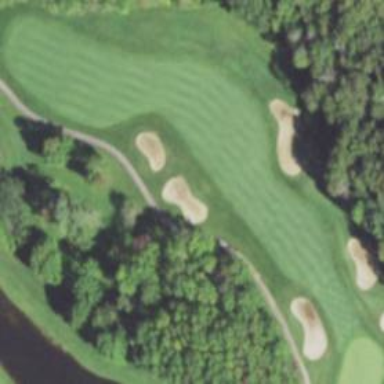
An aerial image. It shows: Golf fairway surrounded by grass.